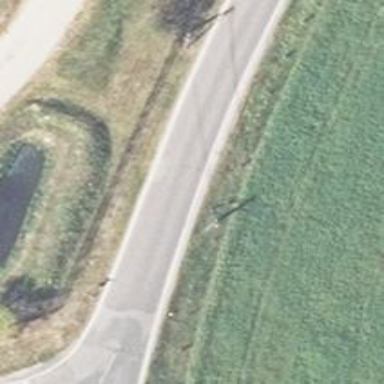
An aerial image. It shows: Secondary road with asphalt surface.